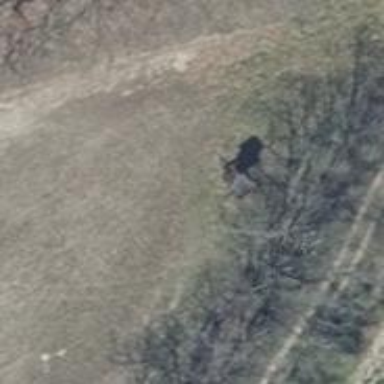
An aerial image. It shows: Hunting stand.